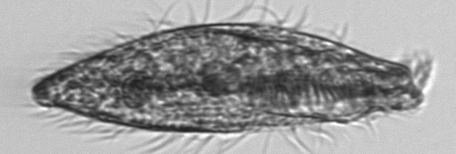
Label: Euplotes_morphotype1